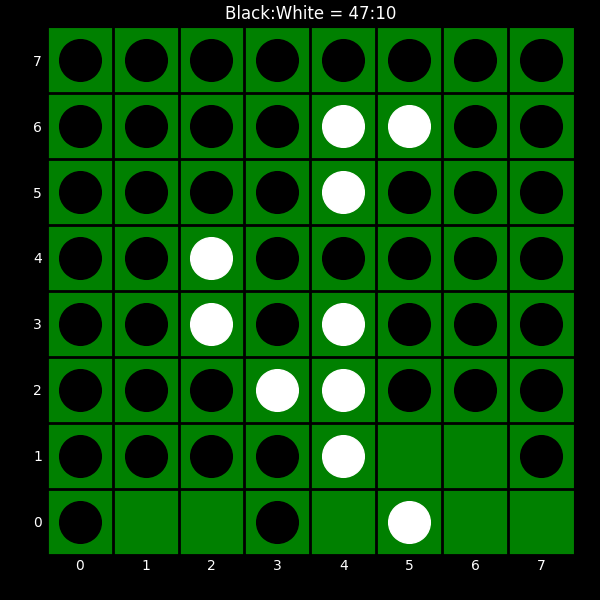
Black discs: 47
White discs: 10